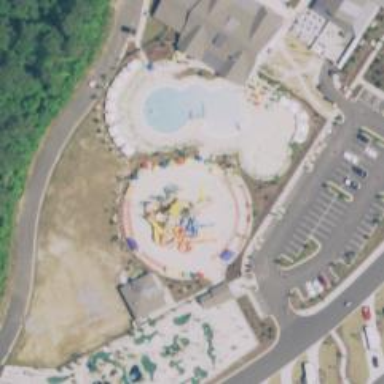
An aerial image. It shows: Water slide attraction.